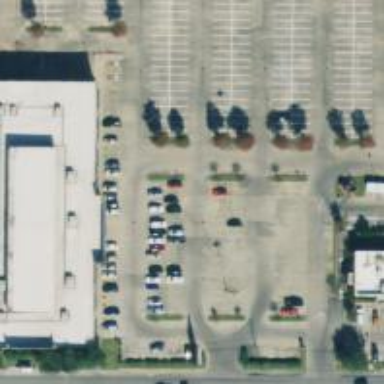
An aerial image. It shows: Parking space is available.